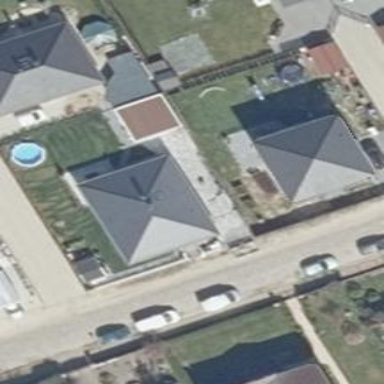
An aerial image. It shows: Detached building with hipped roof shape.